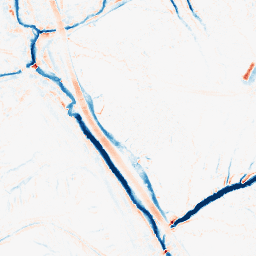
Category: morphological
Decomposition family: morphological
Decomposition parameters: operation: average
size: 5
Upsampling method: sinc_hamming
Upsampling parameters: scale: 4
kernel_size: 16
Upsampling scale: 4